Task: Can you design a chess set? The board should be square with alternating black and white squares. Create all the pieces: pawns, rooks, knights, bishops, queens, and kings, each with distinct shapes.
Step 179:
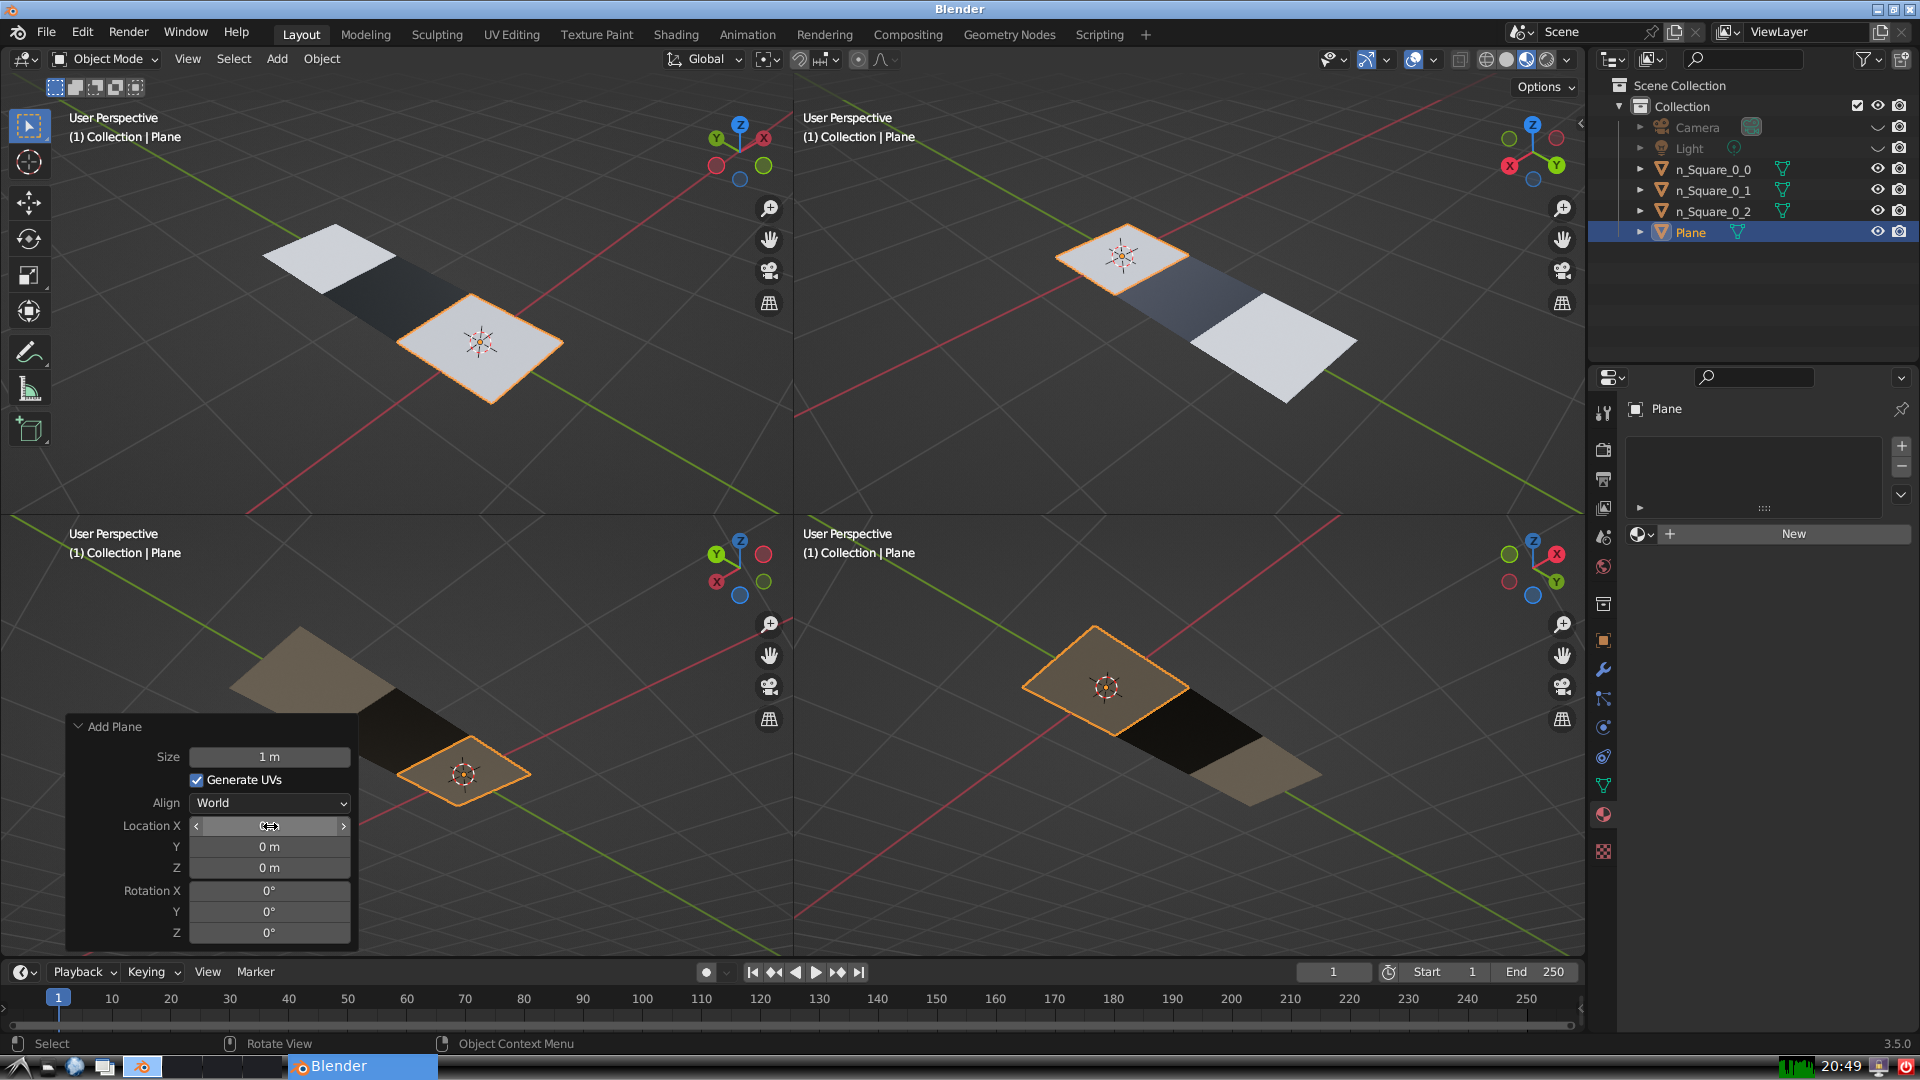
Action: {"mouse_move": [270, 846]}